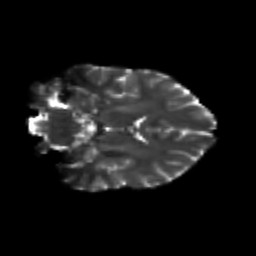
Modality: T2w
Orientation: coronal
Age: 18
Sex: female
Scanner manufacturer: siemens
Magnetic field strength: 3 T
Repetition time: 3.5 s
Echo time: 0.125 s